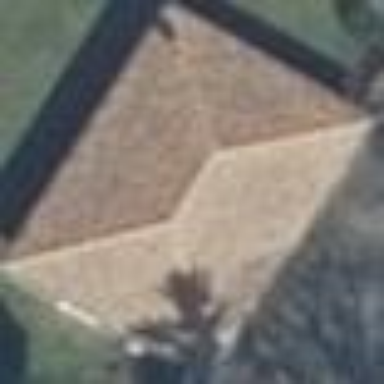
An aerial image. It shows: Detached building.